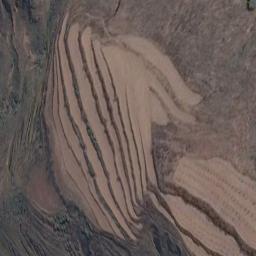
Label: terrace